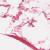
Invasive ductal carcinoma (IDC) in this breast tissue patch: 0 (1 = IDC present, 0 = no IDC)